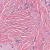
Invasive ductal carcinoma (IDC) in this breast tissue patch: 1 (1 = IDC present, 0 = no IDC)